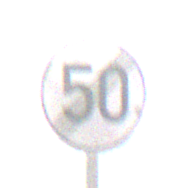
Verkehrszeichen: EndeGeschwindigkeit50
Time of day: MorningAfternoon
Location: Outdoor (Nature)
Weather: PartlyCloudy
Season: NotSpecified
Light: Natural